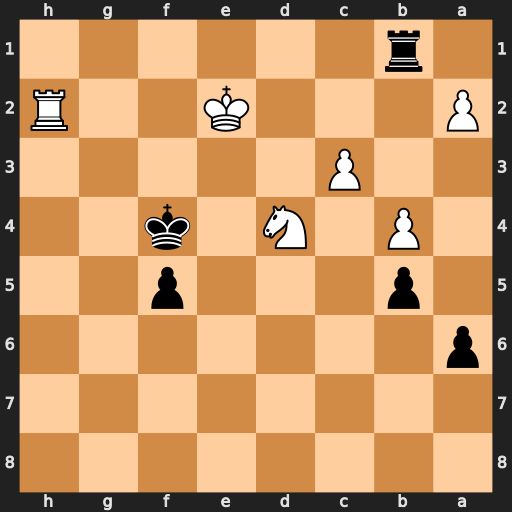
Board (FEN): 8/8/p7/1p3p2/1P1N1k2/2P5/P3K2R/1r6
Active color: b
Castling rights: -
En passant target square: -
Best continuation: Rb2+ Kd3 Rxh2